Question: im looking for good ideas/resources/implementations for the following scenario
A MVC website at <URL>
A Webapi REST service at <URL>
IMPORTANT -- Please notice the separate domains/Applications..
A user logs in at the website and data is fetched from the API via JSONP/CORS
Obviously i dont want the user to authenticate on the webapi using basic authentication. But the API is also exposed to Android/IOS apps, so i need the basic auth
I've thought about returning a token from the MVC site and then writing a DelegatingHandler at the webapi site to authenticate using that token, but i would like some inputs, or perhaps even better solutions
I made a pretty diagram just for the occation:

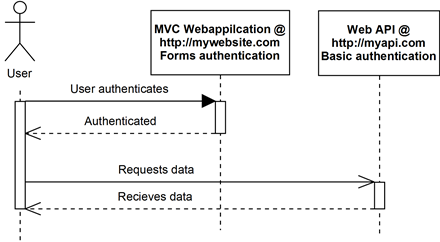
Answer: Although JSONP works also consider using <URL>.
Consider following a standard (at least a draft) for your token rather than creating your own. Json Web Token (JWT) seem to be a good approach the specification <URL>.
Disclaimer, only consider the above having read about some of the OAuth and JWT standardization <URL>.
If you did use a HTTP header, I am not sure you <URL> the "Authorization :" header is there for this kind of information.
If you are using a custom token, ensure it has an expiration date, consider using a <URL> if you want to protect against replay attacks and sign or encrypt using a well known algorithm.
Agree with you that <URL>.